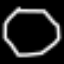
Label: octagon